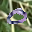
Label: 0